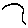
Label: bird